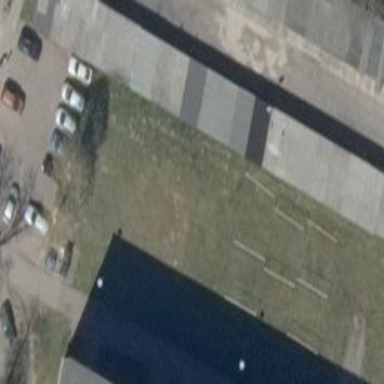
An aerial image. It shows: Group of garages.